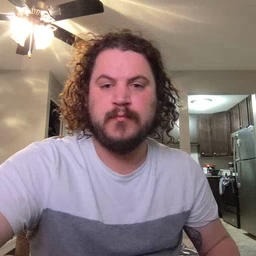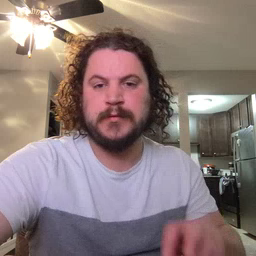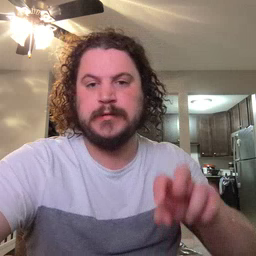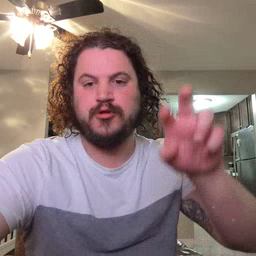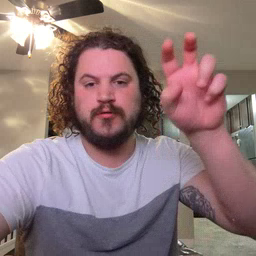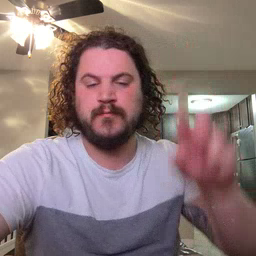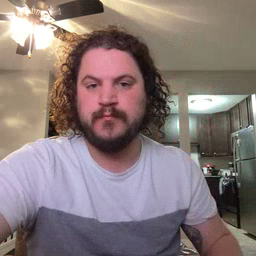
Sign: stairs